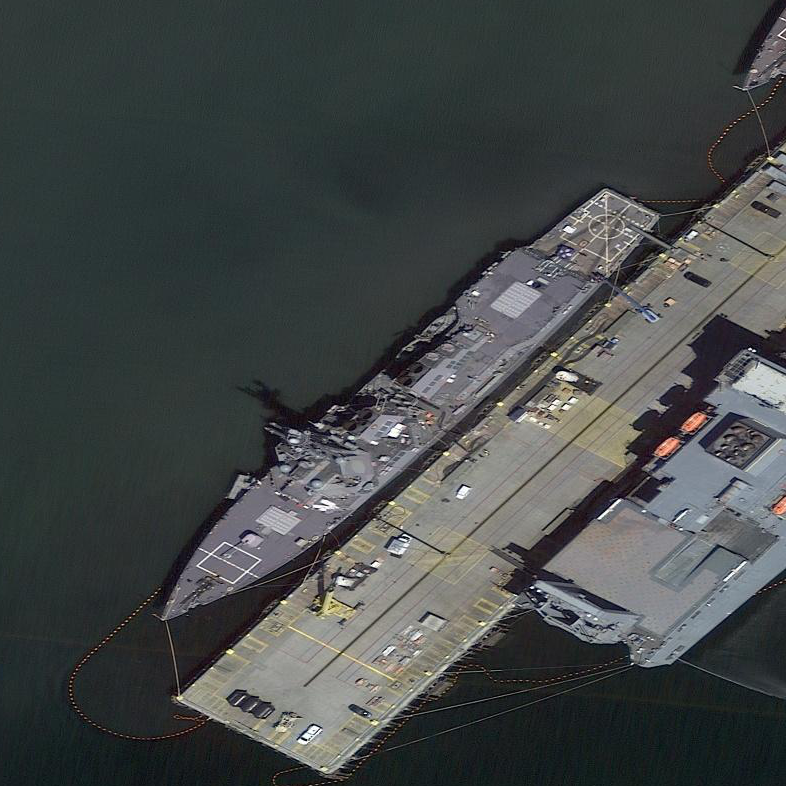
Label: destroyer